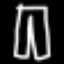
Label: pants